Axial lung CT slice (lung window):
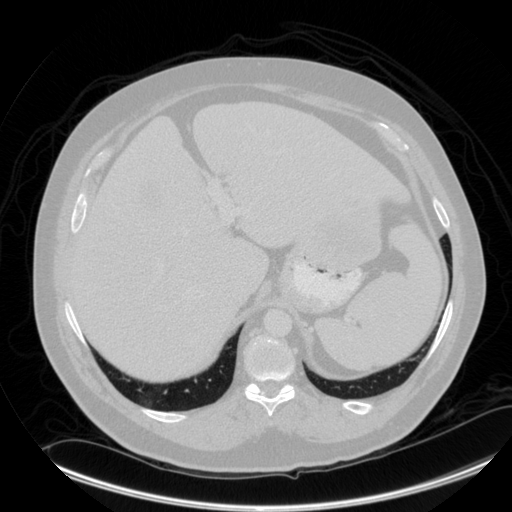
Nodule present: no